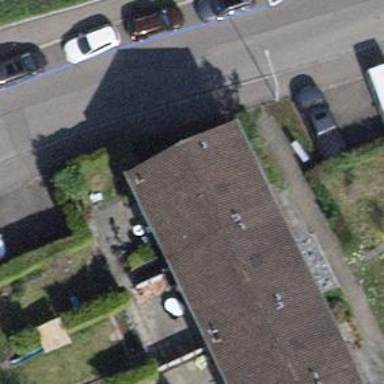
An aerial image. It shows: House with pitched roof.